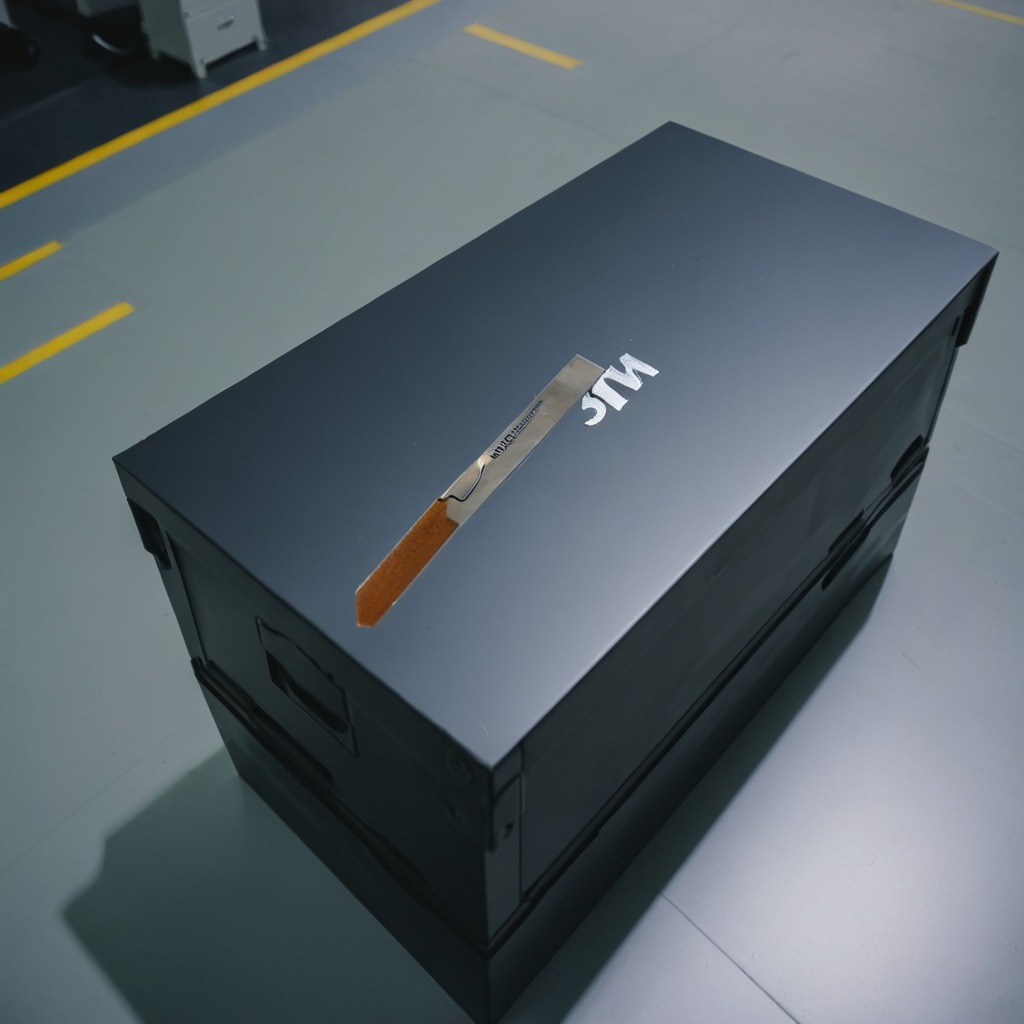
A metal saw is lying on a toolbox surface in an airplane hangar workshop 8K.